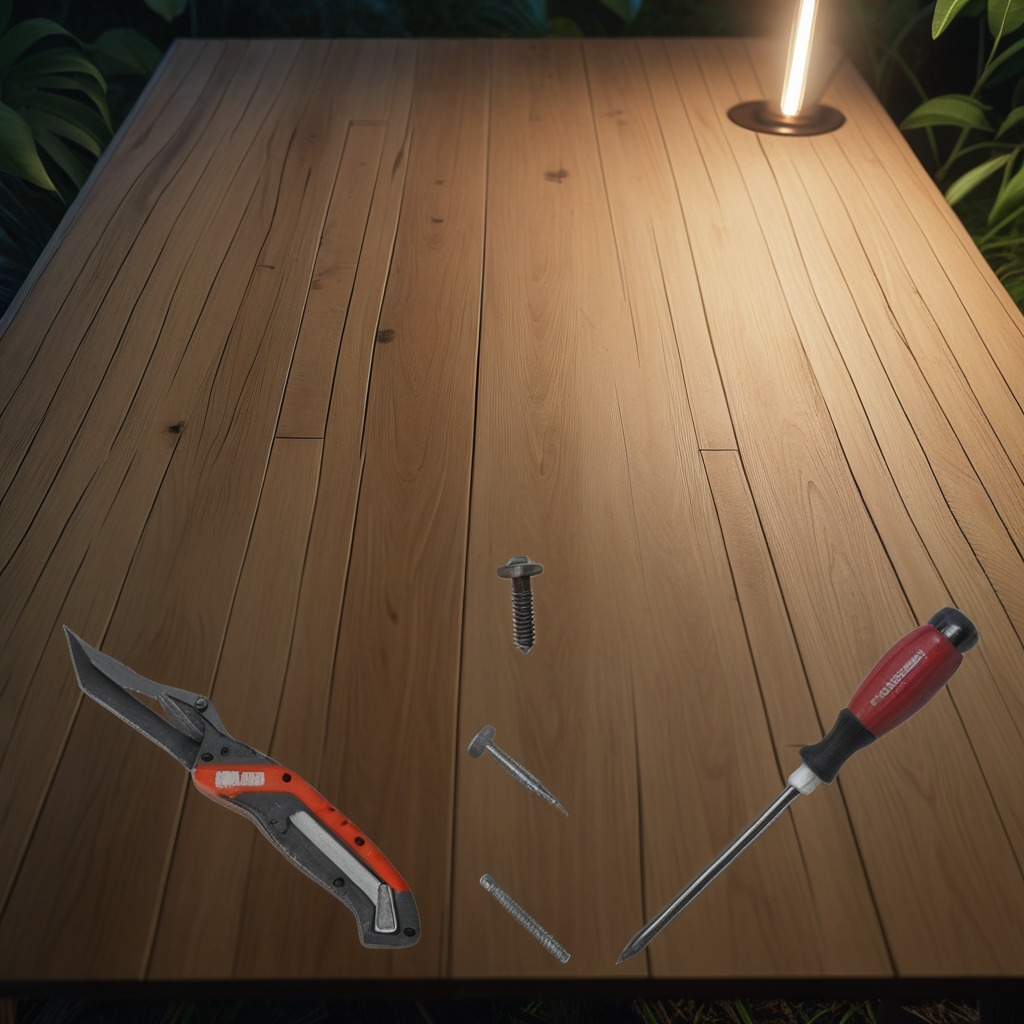
A utility knife, a metal machine screw, an iron nail, a coiled metal spring, and a screwdriver are lying on the wooden table inside a jungle field workshop tent at night.